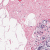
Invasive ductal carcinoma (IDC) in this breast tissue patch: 0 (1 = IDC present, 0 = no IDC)